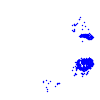
Particle: electron